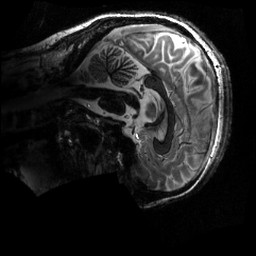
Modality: MP2RAGE
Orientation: sagittal
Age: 30
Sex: male
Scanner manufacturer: siemens
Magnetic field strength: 6.98 T
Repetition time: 6 s
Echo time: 0.00283 s